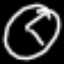
Label: clock